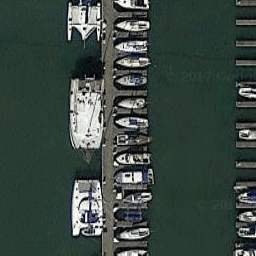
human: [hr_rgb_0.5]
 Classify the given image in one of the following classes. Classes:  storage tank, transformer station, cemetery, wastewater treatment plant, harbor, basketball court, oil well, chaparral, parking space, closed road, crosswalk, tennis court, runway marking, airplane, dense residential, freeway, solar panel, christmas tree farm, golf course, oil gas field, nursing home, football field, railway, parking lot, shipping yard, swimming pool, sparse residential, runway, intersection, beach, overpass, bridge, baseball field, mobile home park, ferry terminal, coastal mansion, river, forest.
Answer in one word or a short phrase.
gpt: harbor